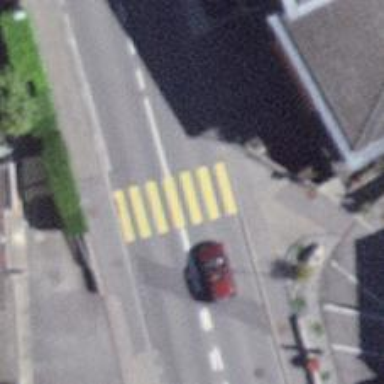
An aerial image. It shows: Marked crossing on the road.